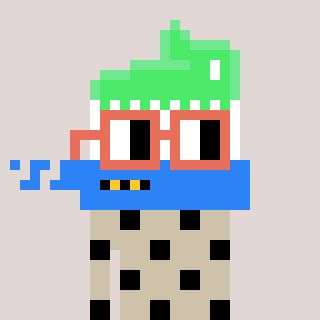
a pixel art character with square orange glasses, a toothbrush-shaped head and a bege-colored body on a warm background